Question: I have an 'NSButton' created in Interface Builder with the style "Round Textured". When the button is disabled, the text colour does not go grey as you would expect. Oddly enough when the button contains an image instead of text, the image does go grey, as seen in the below screenshot (top buttons are enabled, bottom buttons are disabled).

How can I get the text to go grey when the button is disabled?
So it gets weirder: the view containing the button is shown in a popover and every second time the view is shown the button is greyed out.
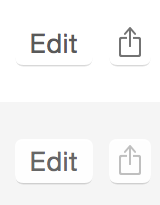
Answer: It seems, at least in Yosemite, as long as you set 'button.wantsLayer = YES' on the button view, that it then works. Go figure.